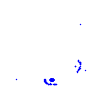
Particle: pion